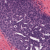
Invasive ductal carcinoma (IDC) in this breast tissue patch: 0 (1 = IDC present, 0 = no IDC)